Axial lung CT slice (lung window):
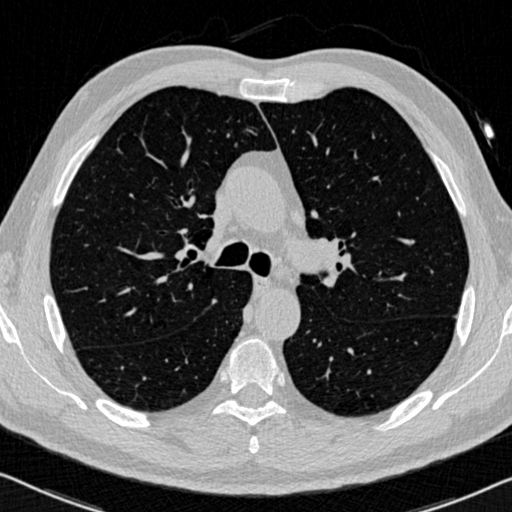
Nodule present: no